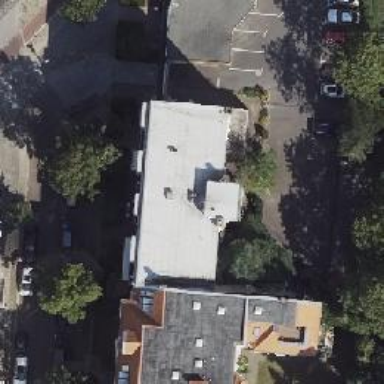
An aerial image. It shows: Medical shop.